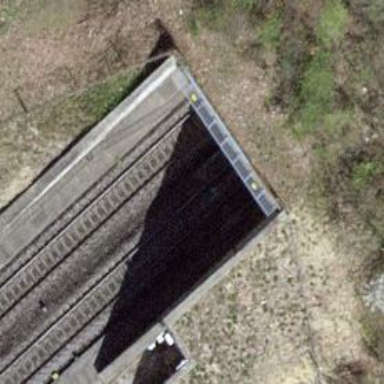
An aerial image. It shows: Railway with electrified contact lines.